Current action and preconditions to check: trajectory_clear

Your task: For each precondition in the list above, predict whether it will hold at this action.

Consider the current scene as observed from the mobile robot's camera, and analyze the predicted future states of all dynamic agents (e.g., people, animals, vehicles, or any moving entities) within the NEXT SECOND.

IMPORTANT: Only answer "very likely" if you are absolutely certain—based on strong, clear evidence—that a dynamic agent will violate the precondition in the predicted future state. Do NOT answer "very likely" for unlikely, ambiguous, or low-probability risks.

Ask yourself for each precondition: Is there a high probability, with clear and convincing evidence, that the predicted future states of any dynamic agent will interfere with the predicted future state of the currently executing action within the NEXT SECOND, causing that precondition to fail?

Assess the risk level based on these predictions. Use "likely" or "very likely" if motions create a clear risk of interference.

Use "neutral" or "improbable" if agents are nearby but their predicted paths are clearly diverging or non-conflicting.

Failure Risk Categories: "very improbable", "improbable", "neutral", "likely", "very likely"

Answer Format: Output ONLY the probability_of_failure value from these categories: "very improbable", "improbable", "neutral", "likely", "very likely"

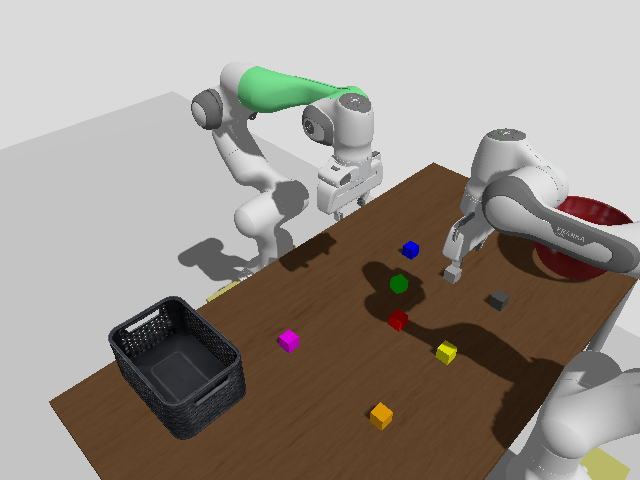

Answer: very improbable